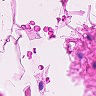
Metastatic tissue present: no